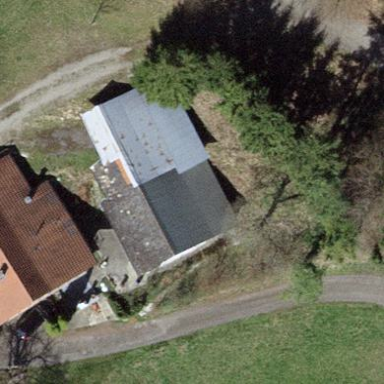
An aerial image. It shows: Shed building.